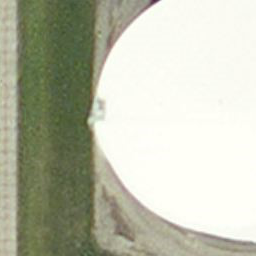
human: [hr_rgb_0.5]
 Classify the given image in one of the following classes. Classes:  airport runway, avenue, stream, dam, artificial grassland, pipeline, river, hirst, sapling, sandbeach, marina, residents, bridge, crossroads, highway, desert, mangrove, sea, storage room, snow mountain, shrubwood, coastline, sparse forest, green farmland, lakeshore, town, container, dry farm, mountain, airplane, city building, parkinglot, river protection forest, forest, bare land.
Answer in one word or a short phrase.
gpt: storage room